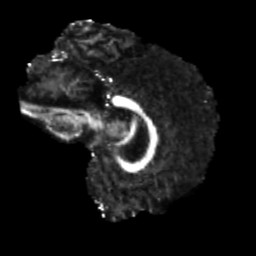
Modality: FA
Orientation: sagittal
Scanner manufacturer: siemens
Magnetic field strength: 3 T
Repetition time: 4 s
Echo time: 0.0594 s